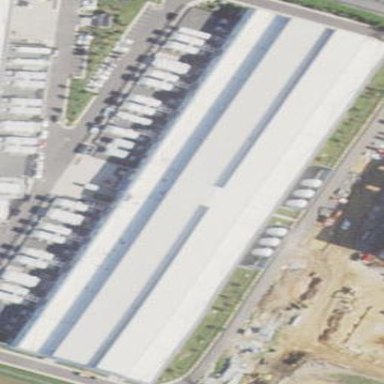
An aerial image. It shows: Data center building.